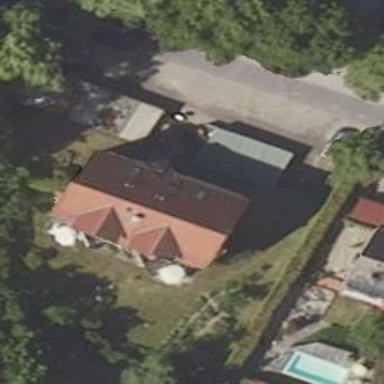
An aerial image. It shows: Simple and straightforward house.